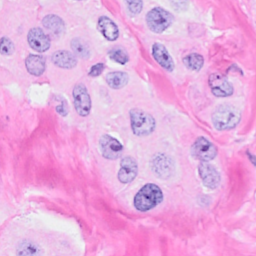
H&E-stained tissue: Breast